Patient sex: M
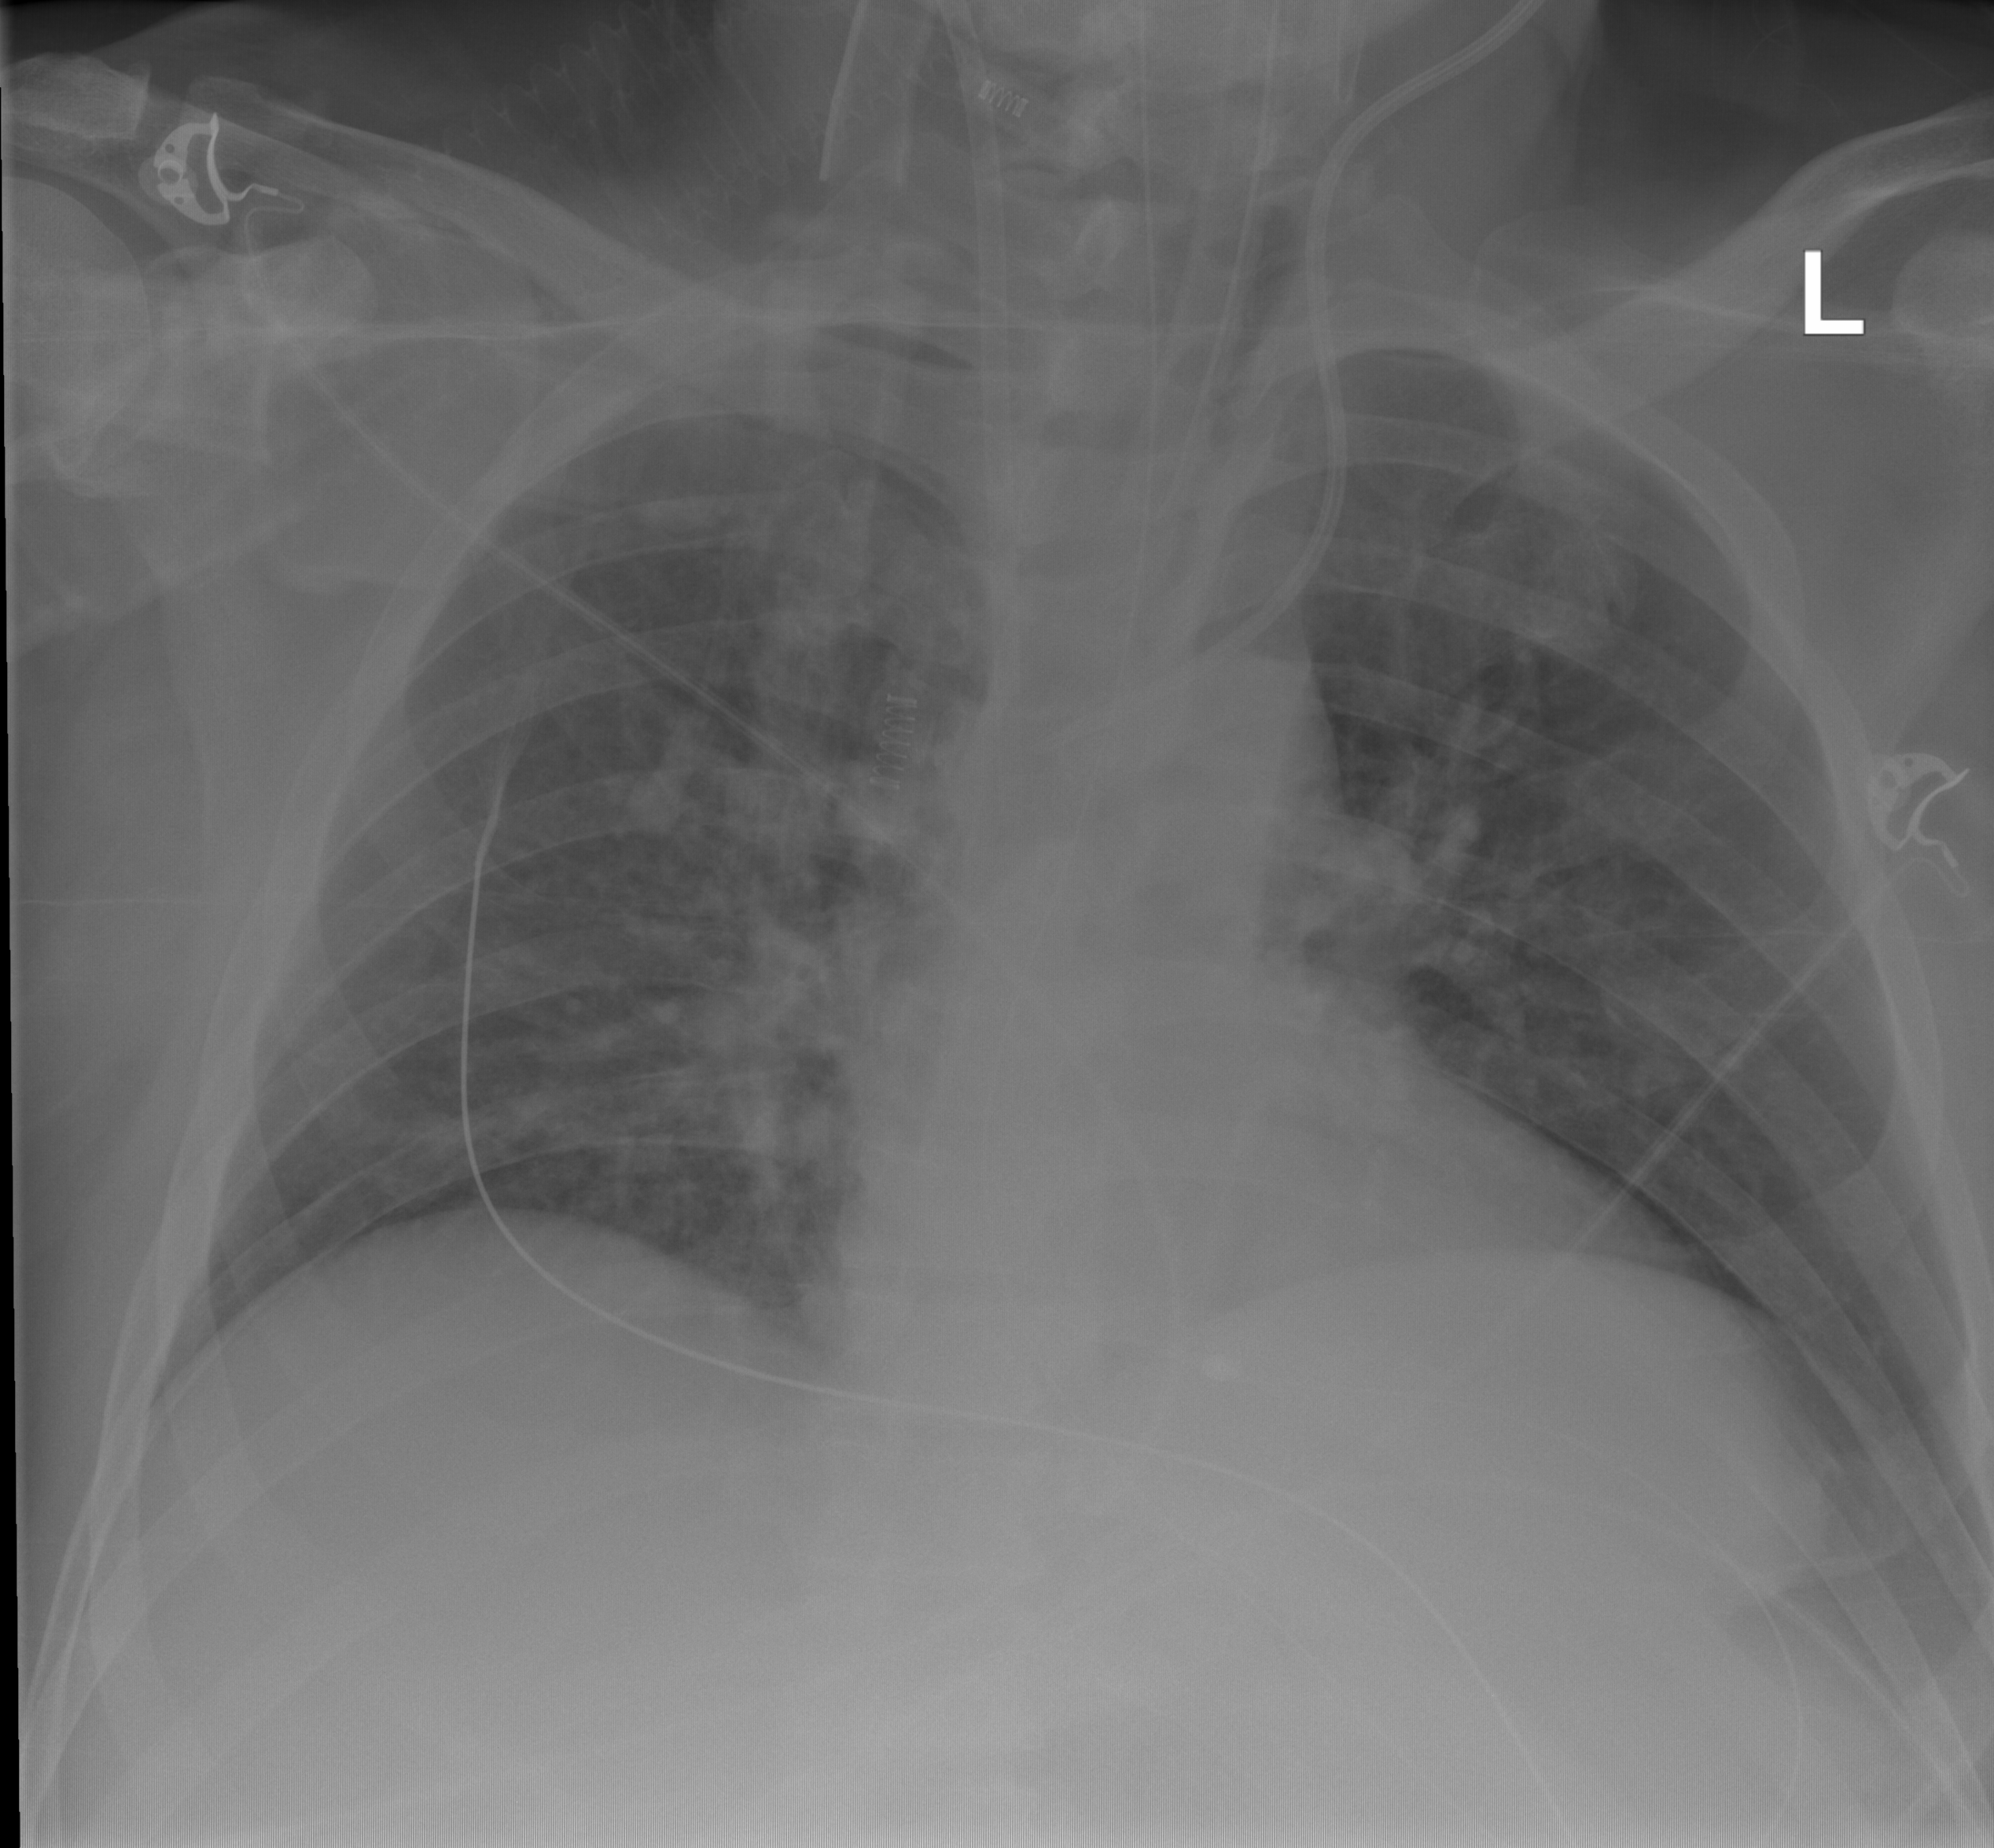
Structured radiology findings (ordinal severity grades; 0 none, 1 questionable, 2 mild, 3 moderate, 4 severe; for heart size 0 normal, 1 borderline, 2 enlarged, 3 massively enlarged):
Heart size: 0
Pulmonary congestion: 2
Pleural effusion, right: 0
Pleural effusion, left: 0
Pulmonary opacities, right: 0
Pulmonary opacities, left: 0
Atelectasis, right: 0
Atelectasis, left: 0